Question: I'm creating 'Concave Hull' algorithm and I almost finished it. The problem is I need to change some fragment of my code that calculates angles between consecutive lines.

Starting from horizontal line, clockwise direction. I have written a method that returns an angle between this horizontal line and my line. It works fine. But how to modify it to obtain an angle between two my lines? Please, note that the coordinate system is from top-left corner (pixels on the screen) and the consecutive lines will create a polygon as a result so they are connecting each other in different order (so the line could be tinted turned in different directions).
My code that counts current angles betweet a horizontal line and my line:
'''
private static double Angle(Vertex v1, Vertex v2, double offsetInDegrees = 0.0)
{
return (RadianToDegree(Math.Atan2(-v2.Y + v1.Y, -v2.X + v1.X)) + offsetInDegrees)%360.0;
}
public static double RadianToDegree(double radian)
{
var degree = radian * (180.0 / Math.PI);
if (degree < 0)
degree = 360 + degree;
return degree;
}
'''
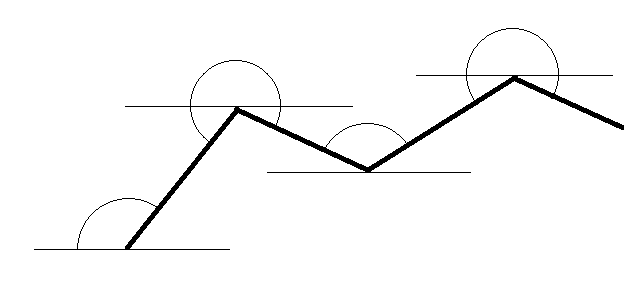
Answer: You could find the angle between each of the two lines and the horizontal line, and then subtract both of those from 180 degrees.
That is (assuming degrees here)
'''
double priorAngle = Angle(p1,p2);
double nextAngle = Angle(p2,p3);
double angleInBetween = 180.0 - (priorAngle + nextAngle);
'''